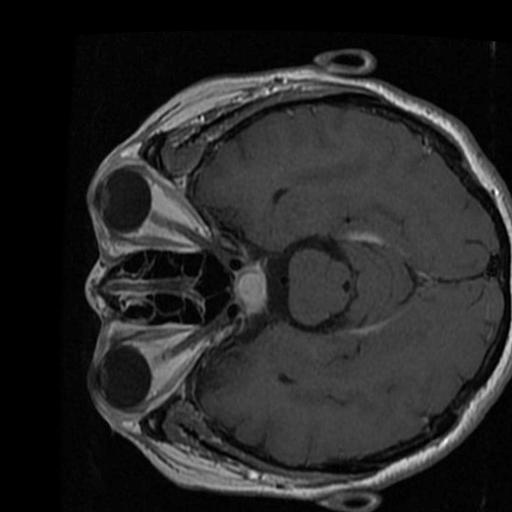
Label: brain_tumor